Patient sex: M
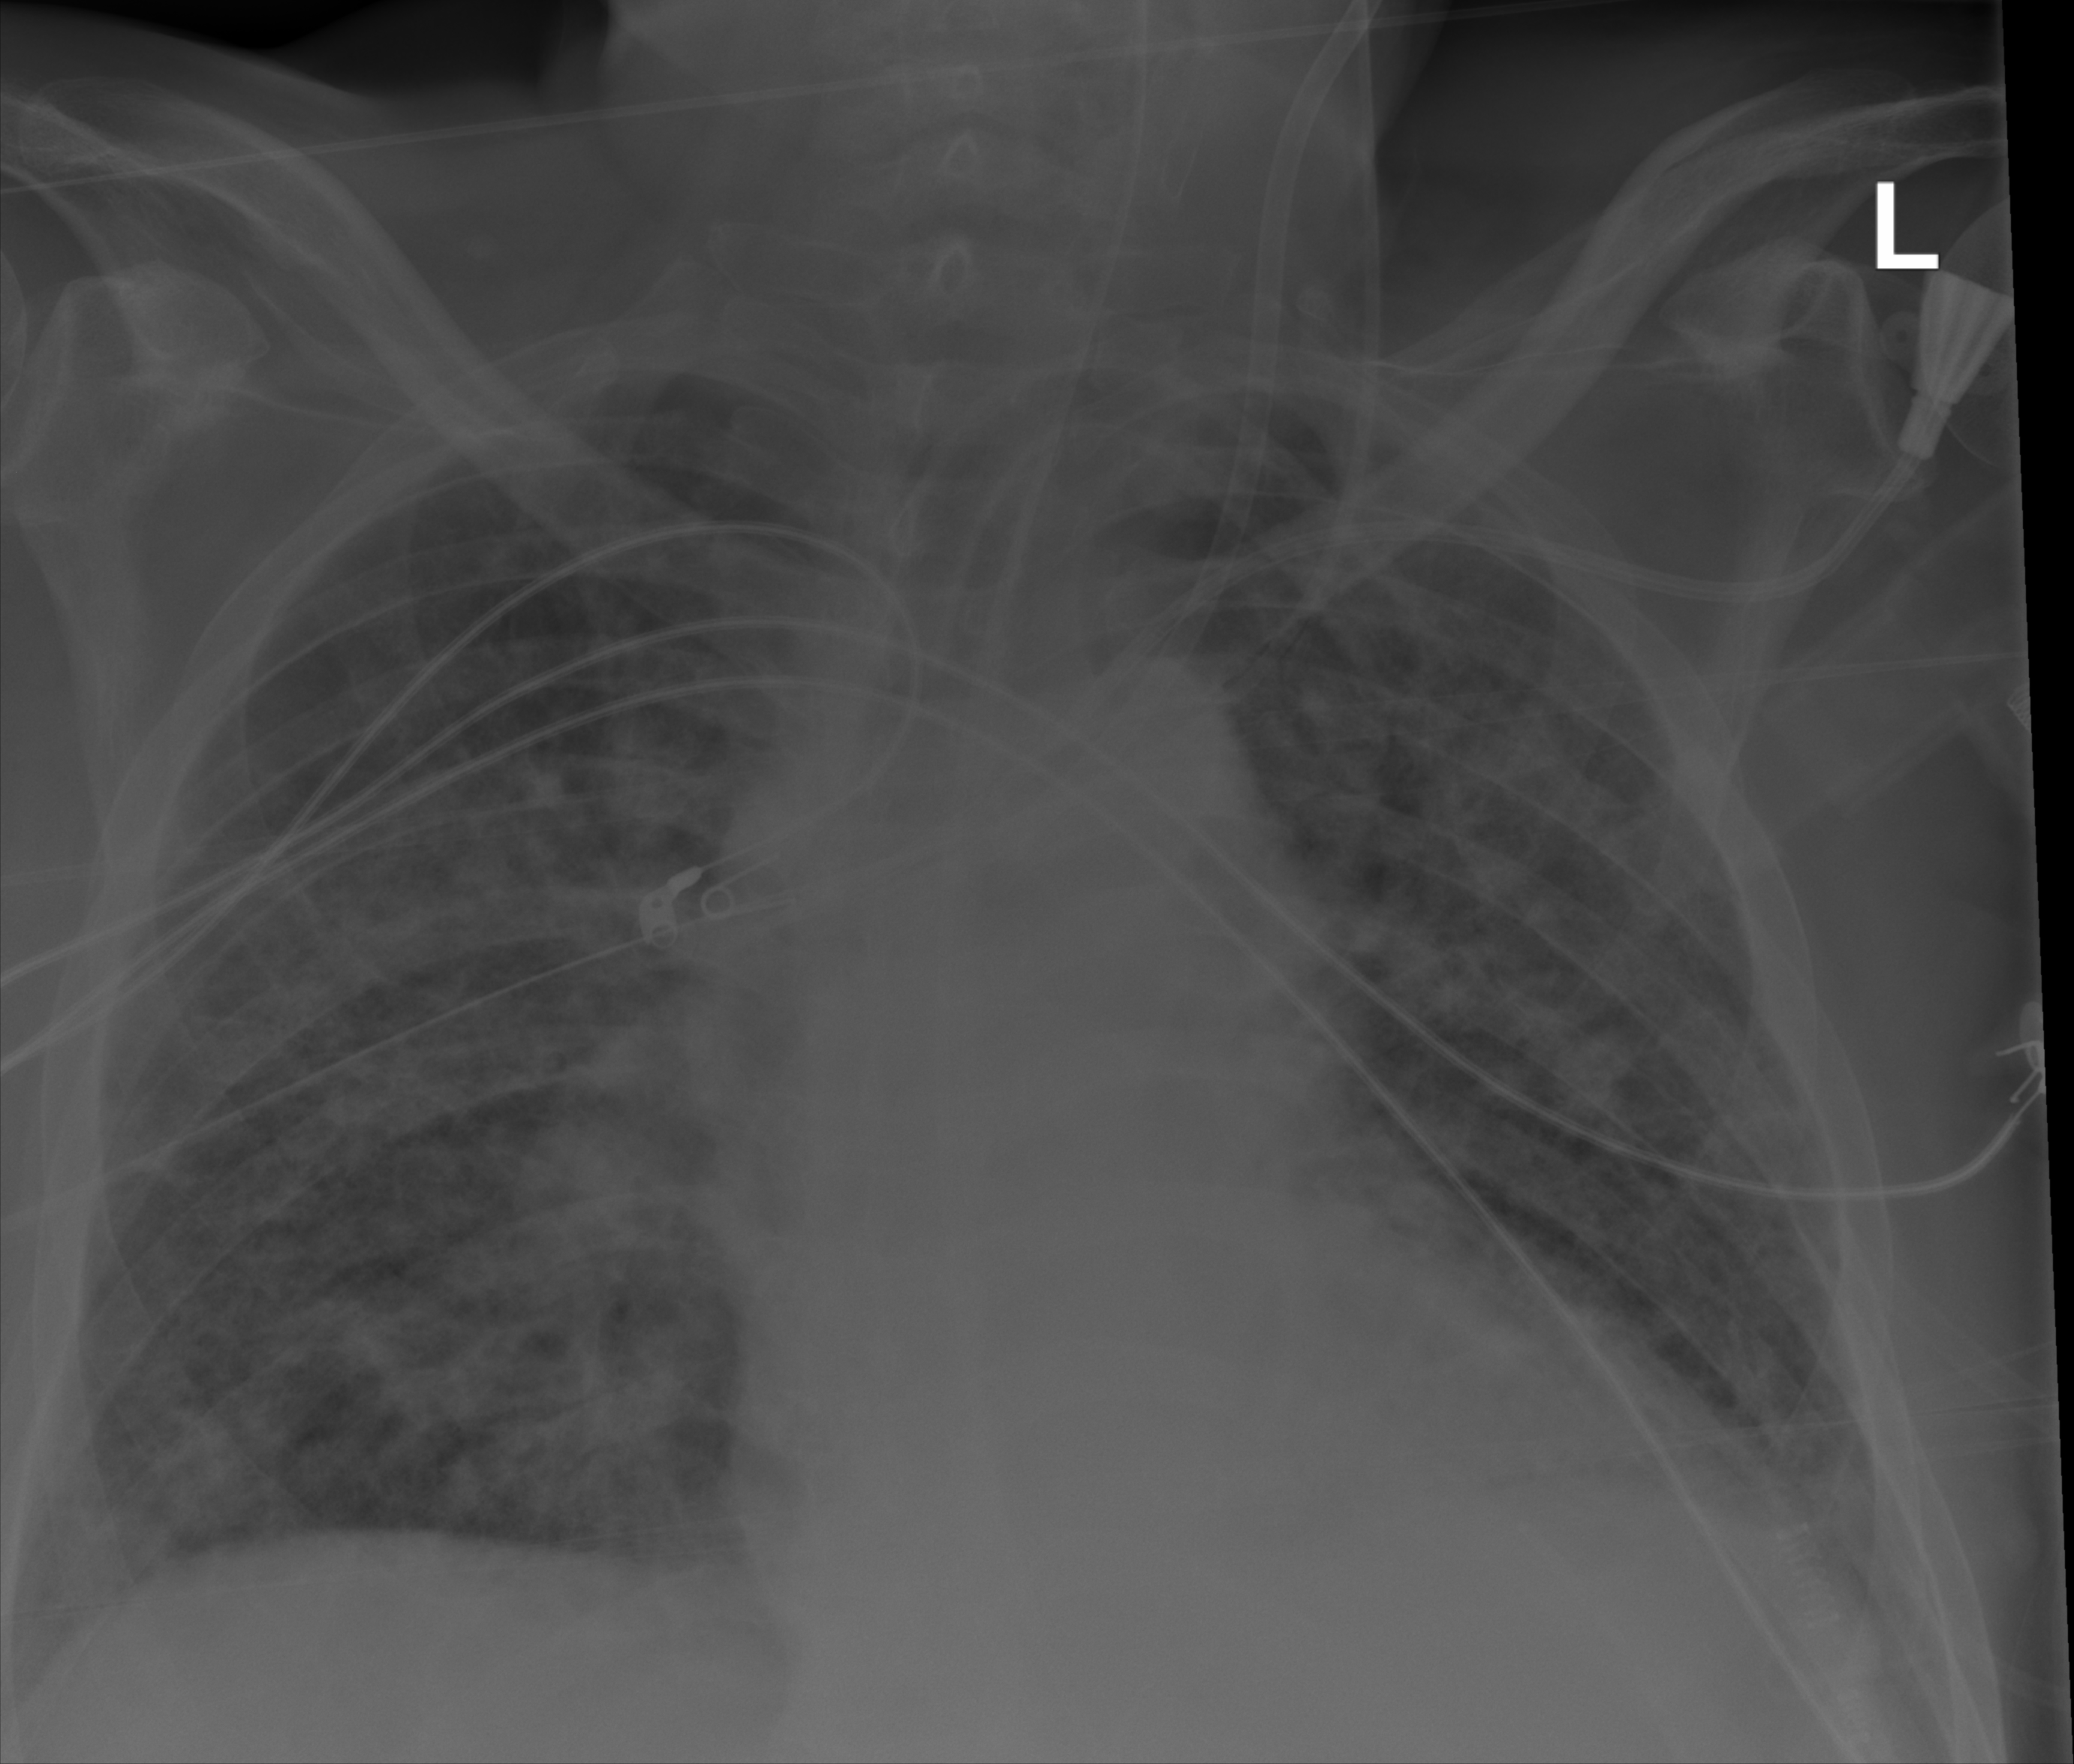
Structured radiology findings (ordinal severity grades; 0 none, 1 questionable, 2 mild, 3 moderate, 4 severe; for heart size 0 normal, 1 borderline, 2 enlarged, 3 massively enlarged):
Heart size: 1
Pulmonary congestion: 0
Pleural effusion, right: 0
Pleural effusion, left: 1
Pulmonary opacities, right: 3
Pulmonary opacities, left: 3
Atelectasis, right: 3
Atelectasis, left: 3